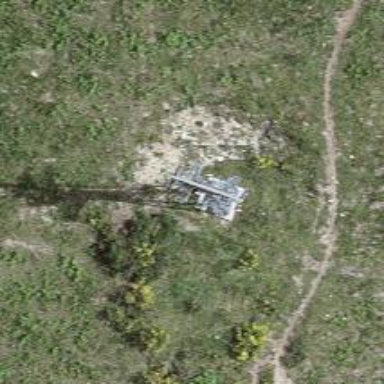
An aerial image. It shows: Pylon for aerialway.